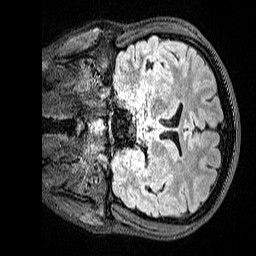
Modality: FLAIR
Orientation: coronal
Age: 22
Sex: female
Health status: healthy
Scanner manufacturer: siemens
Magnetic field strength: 3 T
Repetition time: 5 s
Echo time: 0.388 s